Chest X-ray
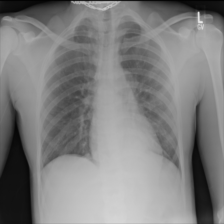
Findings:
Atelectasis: positive
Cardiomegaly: negative
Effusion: negative
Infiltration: negative
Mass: negative
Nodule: negative
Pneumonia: negative
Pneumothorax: negative
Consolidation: positive
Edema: negative
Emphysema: negative
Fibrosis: negative
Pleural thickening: negative
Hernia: negative